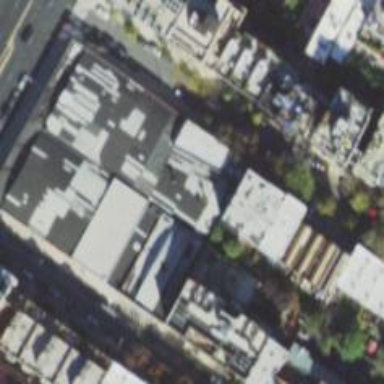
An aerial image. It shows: Building.